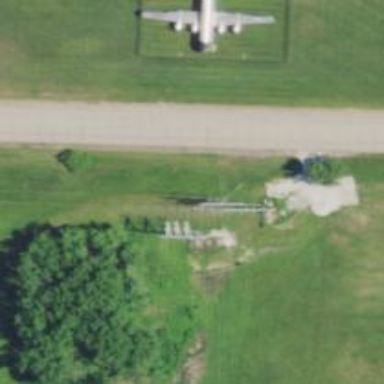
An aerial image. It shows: Power tower.